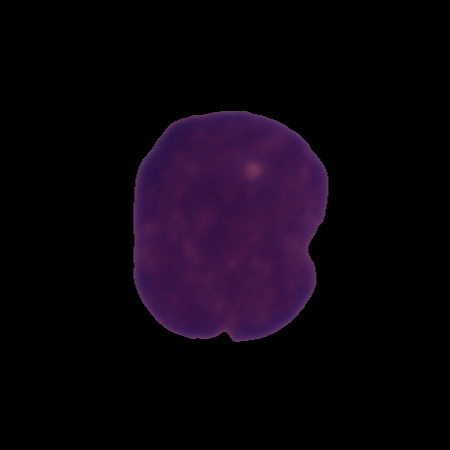
Label: cancer